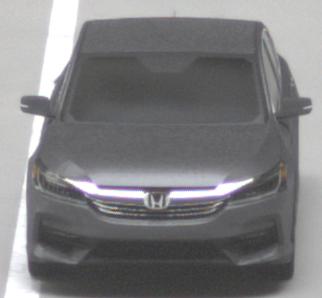
Make: Honda
Model: Accord Hybrid
Detailed model: 9. Generation
Model produced from: 2015
Model produced until: 2019
Doors: 4
Color: gray
Road condition: dry road
Daytime: midday
Contrast: medium contrast